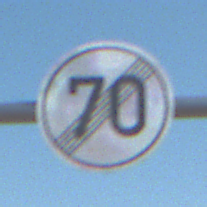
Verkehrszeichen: EndeGeschwindigkeit70
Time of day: Midday
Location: Outdoor (Nature)
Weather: Clear
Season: NotSpecified
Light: Natural